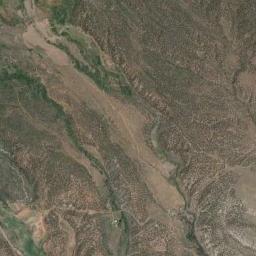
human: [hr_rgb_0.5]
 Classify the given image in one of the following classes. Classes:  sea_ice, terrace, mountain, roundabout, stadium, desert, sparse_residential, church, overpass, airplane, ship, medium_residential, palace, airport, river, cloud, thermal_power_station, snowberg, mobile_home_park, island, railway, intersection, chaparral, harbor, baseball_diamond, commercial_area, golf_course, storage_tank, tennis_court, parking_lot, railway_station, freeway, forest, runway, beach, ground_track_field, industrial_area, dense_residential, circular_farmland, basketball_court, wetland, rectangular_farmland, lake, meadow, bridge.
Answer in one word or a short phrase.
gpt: mountain